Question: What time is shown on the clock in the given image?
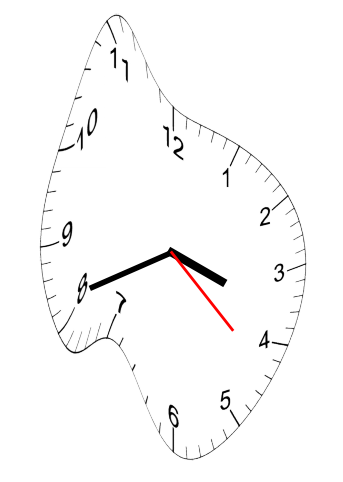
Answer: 03:41:22